Question: I've noticed that ggplot2 leaves a small gap between the x and the y axes.
Consider the following code:
'''
require(ggplot2, quietly=TRUE)
axisLines = element_line(color="black", size = 2)
p= ggplot(BOD, aes(x=Time, y=demand)) + geom_line() +
theme(axis.line.x = axisLines,
axis.line.y = axisLines,
panel.background = element_blank())
p
'''
The result shows the ugly "missing corner" in graphs (emphasized with a red circle).

I have not seen a ggplot example where this doesn't happen (however, lots of examples where it does, e.g <URL>.
I tried adding a geom_vline or geom_hline over the axes, but they don't fill the gap, since it's outside of the graph area.
I would be greatly thankful if anybody had a solution to this, e.g. manually adding the dot or shifting the axes slightly.
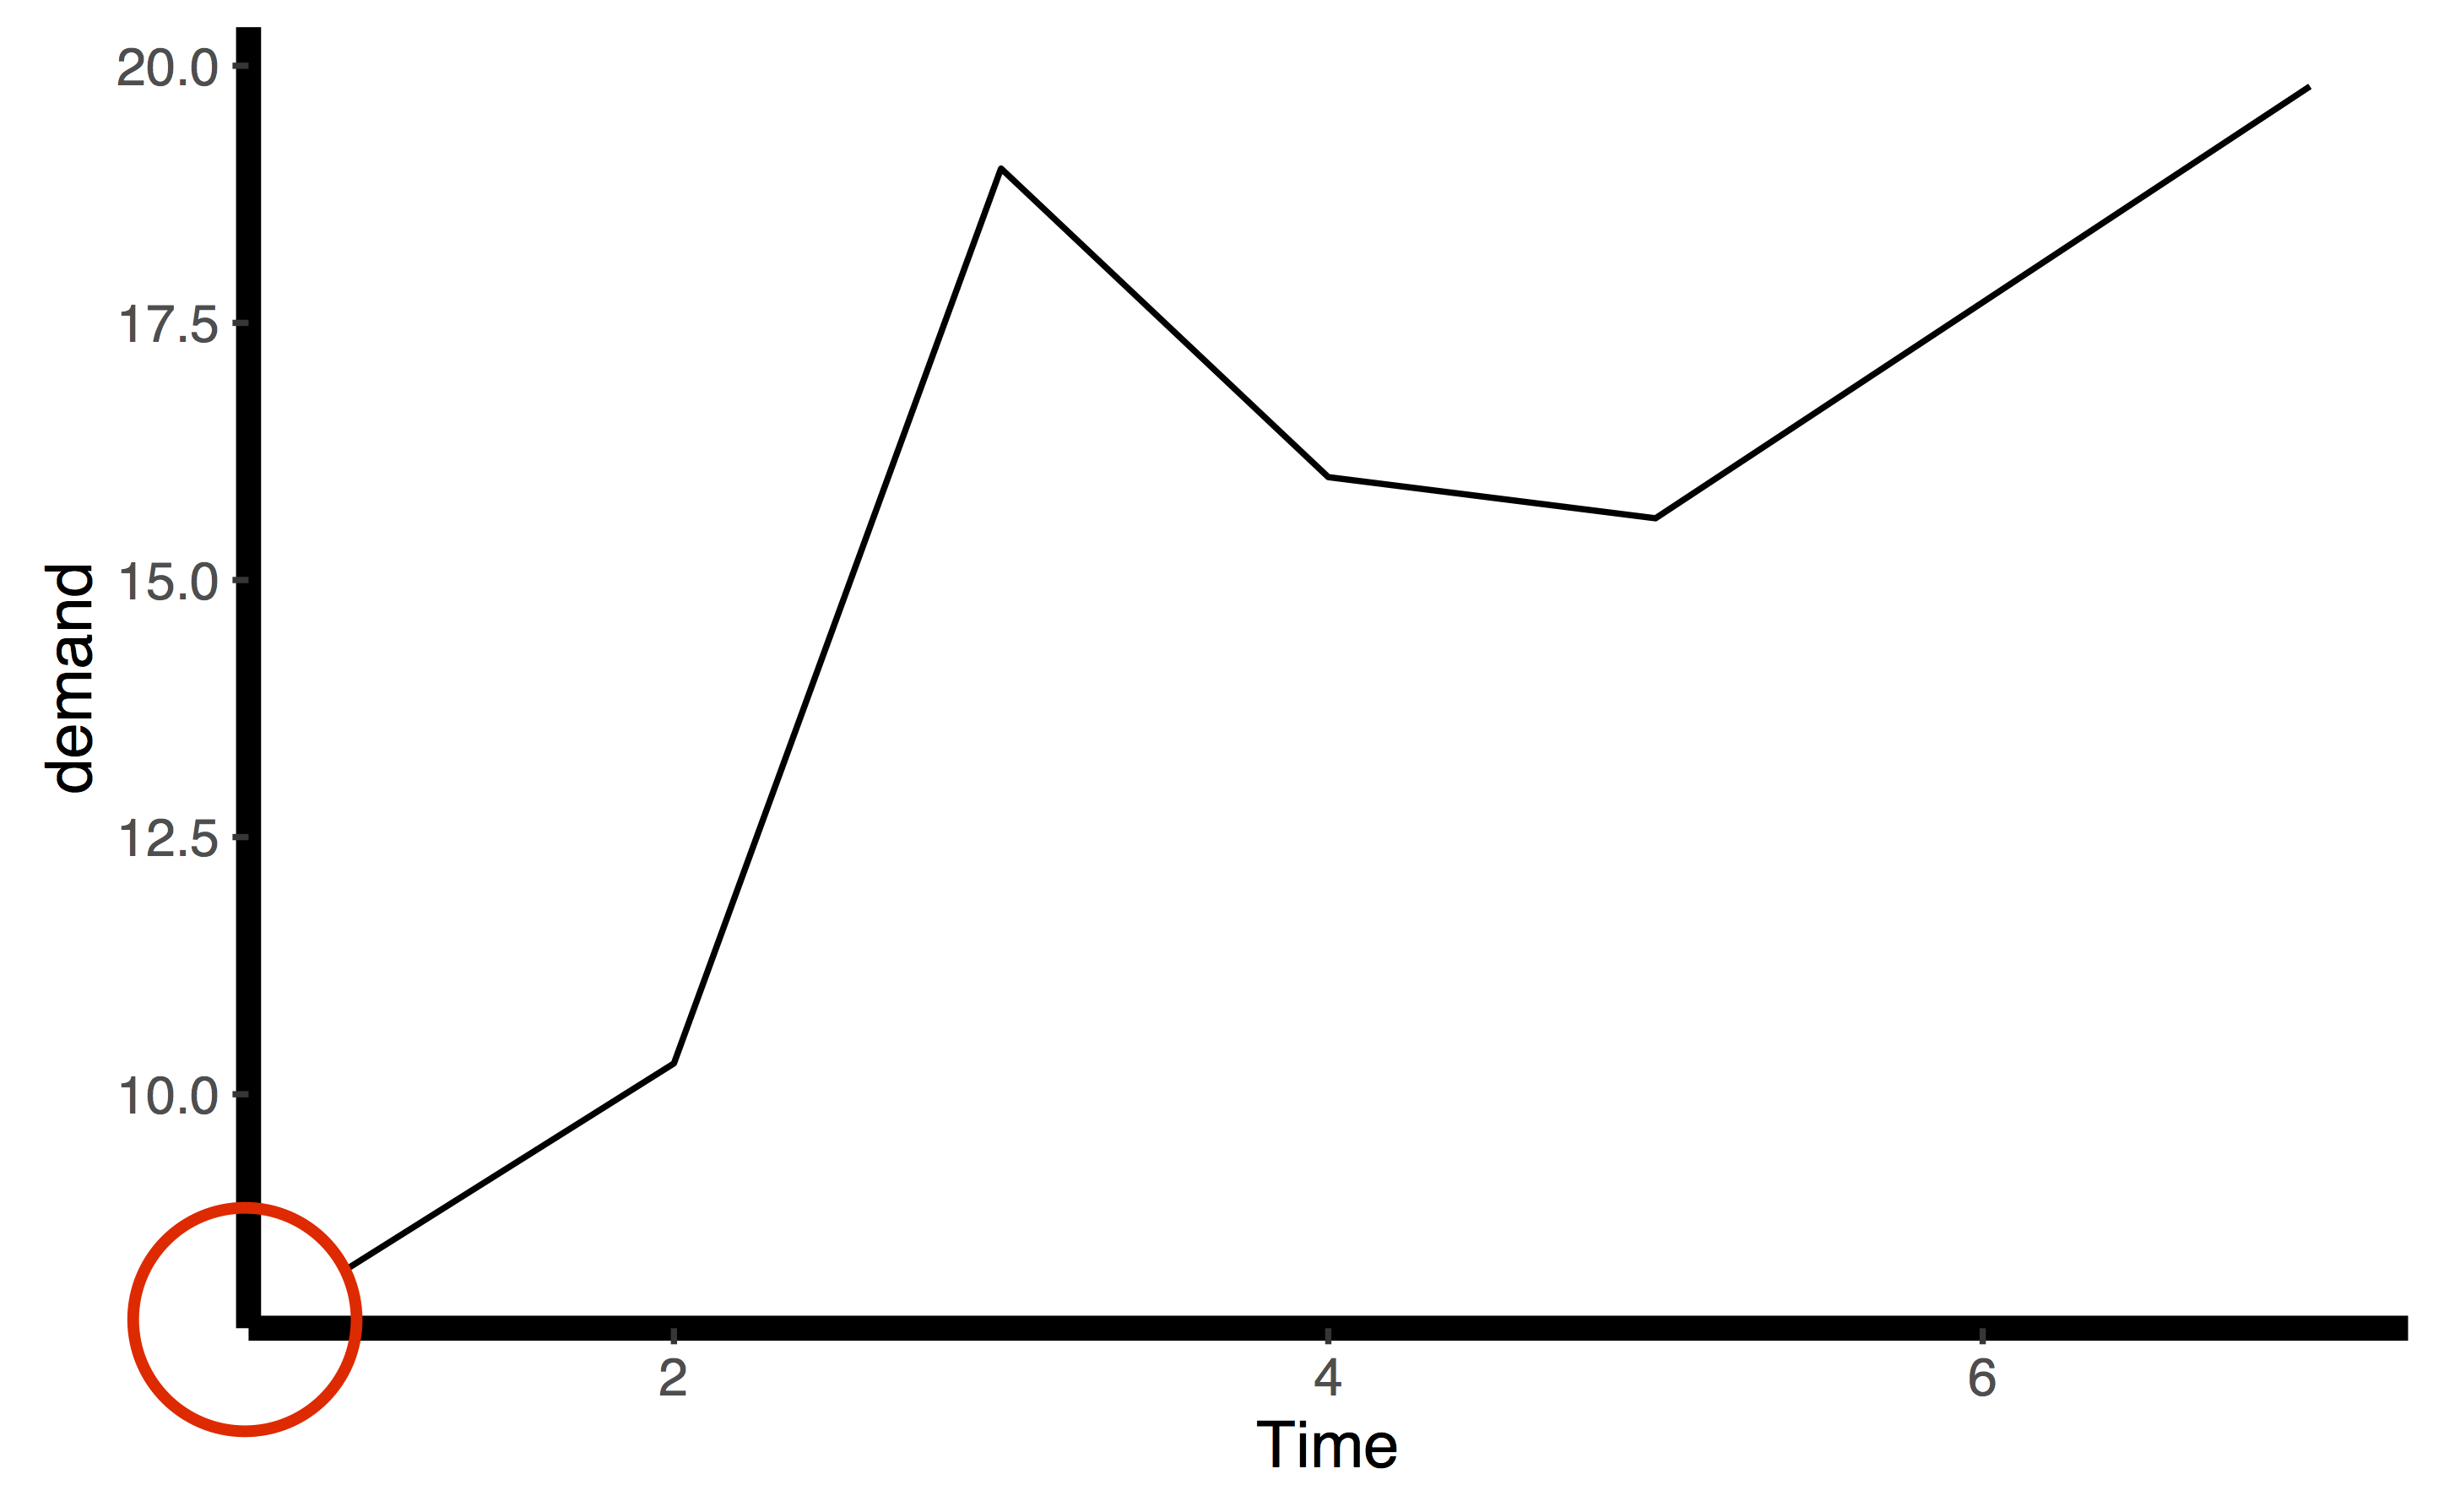
Answer: Try changing the 'lineend'. 'lineend = "square"' seems to work
'''
axisLines = element_line(color="black", size = 2, lineend = "square")
p= ggplot(BOD, aes(x=Time, y=demand)) + geom_line() +
theme(axis.line.x = axisLines,
axis.line.y = axisLines,
panel.background = element_blank())
p
'''
See <URL> for more on 'lineend'